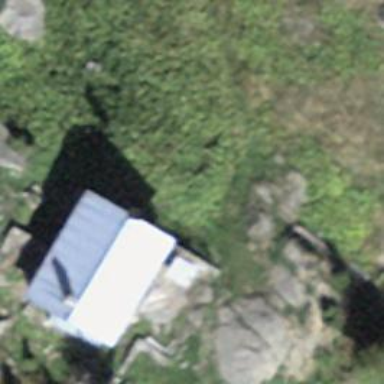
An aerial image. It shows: Hut in the wilderness designated for tourism.